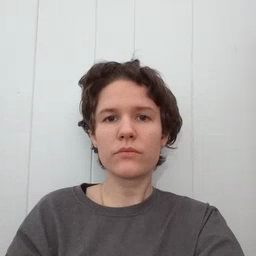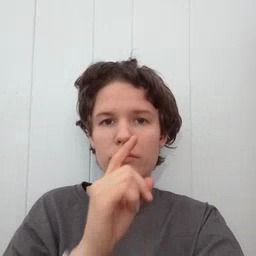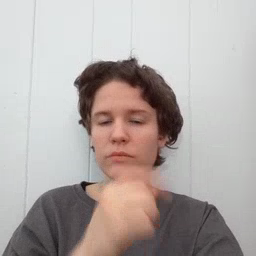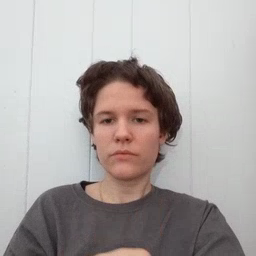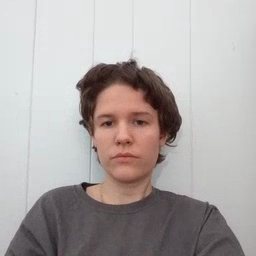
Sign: fine